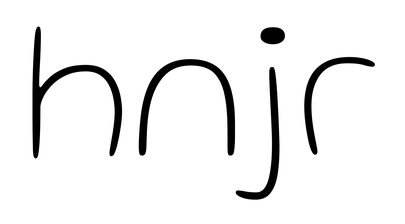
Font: Gluten_Thin